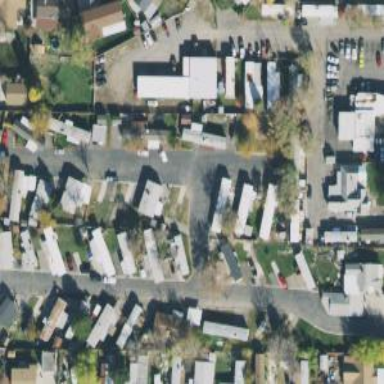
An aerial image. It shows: Residential area designated as mobile home park.